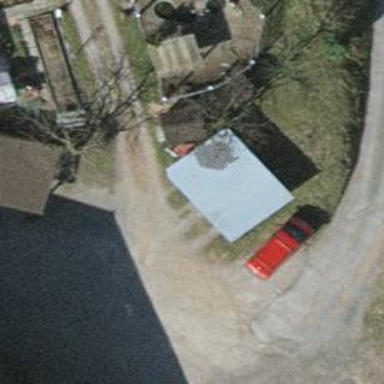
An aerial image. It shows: Garage building.